Question: Rotate value text vertically outside bar in 'BarChart' 'MPAndroidChart'
I am able to rotate the text but it is coming inside the bar which I have achieved using code below:
'chart.setRenderer(CustomBarChartRenderer(context, this, this.getAnimator(), this.getViewPortHandler()))'
'''
public class CustomBarChartRenderer extends BarChartRenderer {
public CustomBarChartRenderer(BarDataProvider chart,
ChartAnimator animator, ViewPortHandler viewPortHandler) {
super(chart, animator, viewPortHandler);
}
@Override
public void drawValue(Canvas canvas, IValueFormatter formatter,
float value, Entry entry, int dataSetIndex, float x, float y, int color) {
mValuePaint.setColor(color);
canvas.save();
canvas.rotate(-90);
canvas.drawText(formatter.getFormattedValue(value, entry,
dataSetIndex, mViewPortHandler), x, y, mValuePaint);
canvas.restore();
}
}
'''
Text is rotated but comes inside the bar can see in the image link below:

How to make text value properly align above the bar??
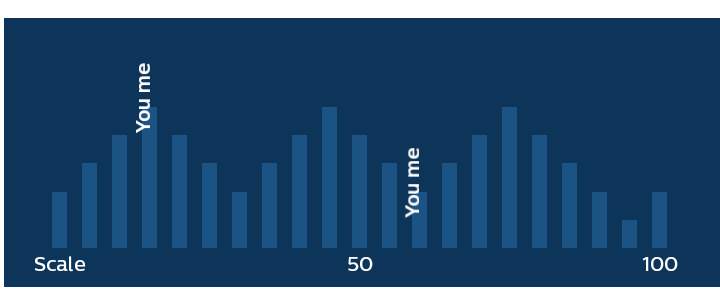
Answer: I was able to fix it by moving the label up.
Worth noticing is x and y dimensions changes internally as we are rotating the label so for moving label up you have to increase x value and not y value.
Also note to make it dynamic and work for all text lengths, I am calculating the pixel size for text to be displayed and moving label up by that pixel size only. See code below (in kotlin):
'''
override fun drawValue(c: Canvas, formatter: IValueFormatter, value: Float, entry: Entry, dataSetIndex: Int, x: Float, y: Float, color: Int) {
mValuePaint.color = Color.WHITE
val text = formatter.getFormattedValue(value, entry, dataSetIndex, mViewPortHandler)
c.save()
val width = mValuePaint.measureText(text)
c.rotate(-90f, x, y)
c.drawText(text, x + (width / 2), y, mValuePaint)
c.restore()
}
'''